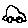
Label: car